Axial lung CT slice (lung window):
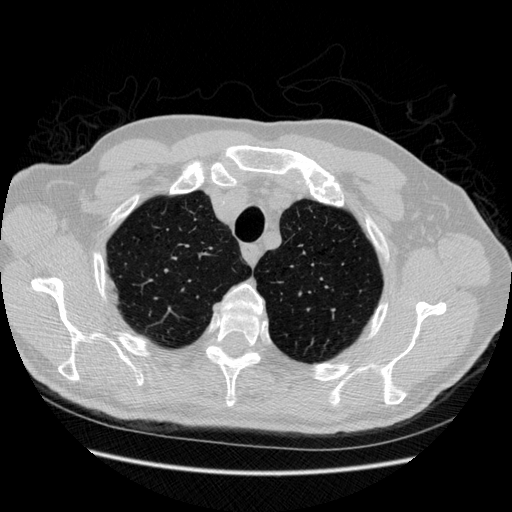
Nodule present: no